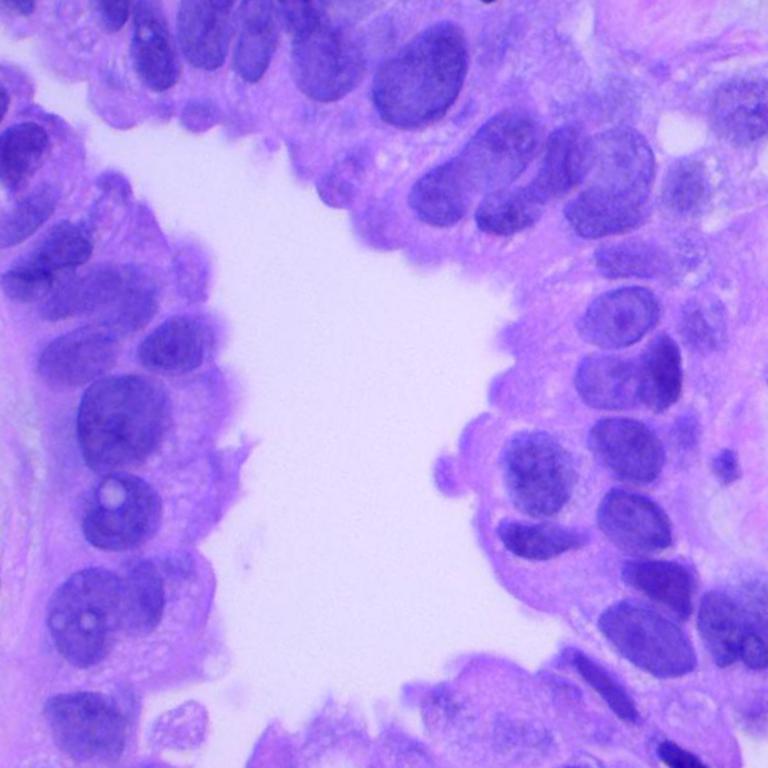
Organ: lung
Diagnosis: adenocarcinomas